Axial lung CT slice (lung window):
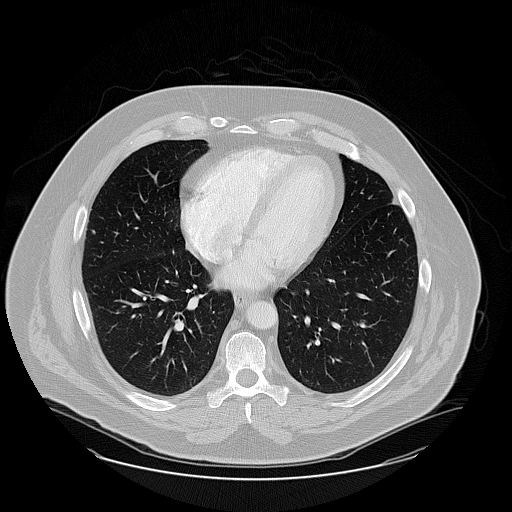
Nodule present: no